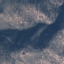
Land use / land cover class: HerbaceousVegetation